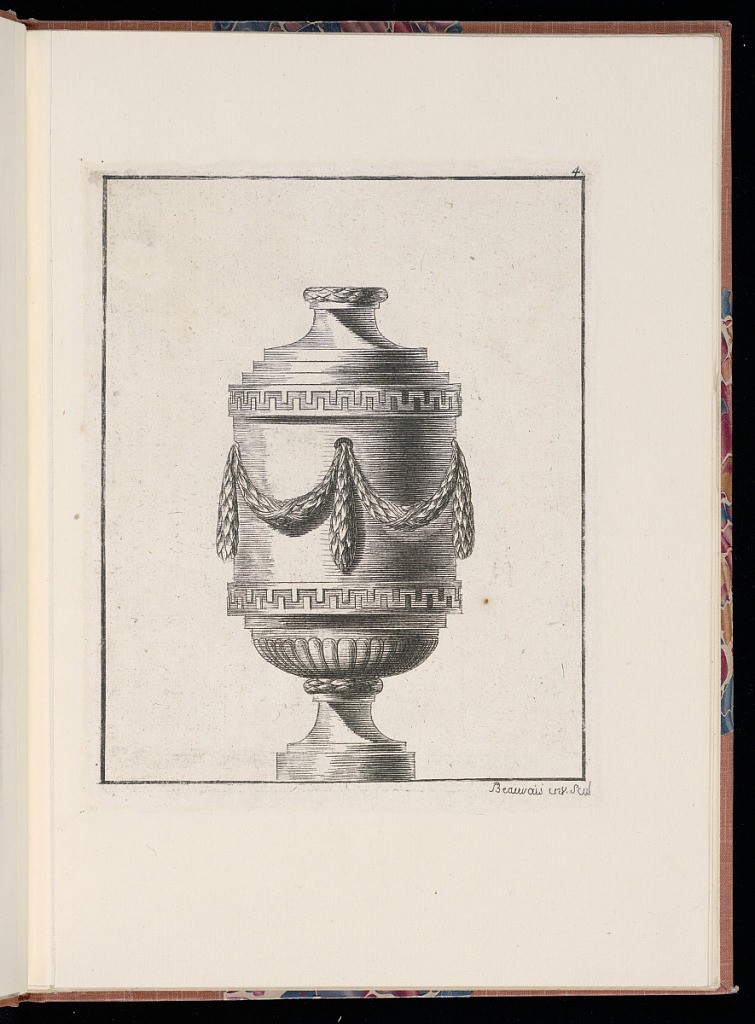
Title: Ornamental Vase Design
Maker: Jacques-Philippe de Beauvais, French, 1739 – 1781
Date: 1760
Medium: Etching on laid paper
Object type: Print
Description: Oval vase with a narrow mouth. The vase is decorated with laurel leaf, meander, garland, and gadroon ornamentation. The vase is elevated on a low, simple plinth. The plate is signed and numbered.